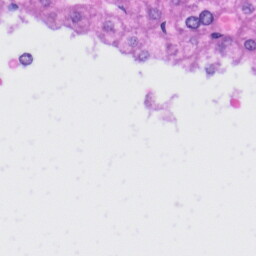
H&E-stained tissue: Liver